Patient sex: F
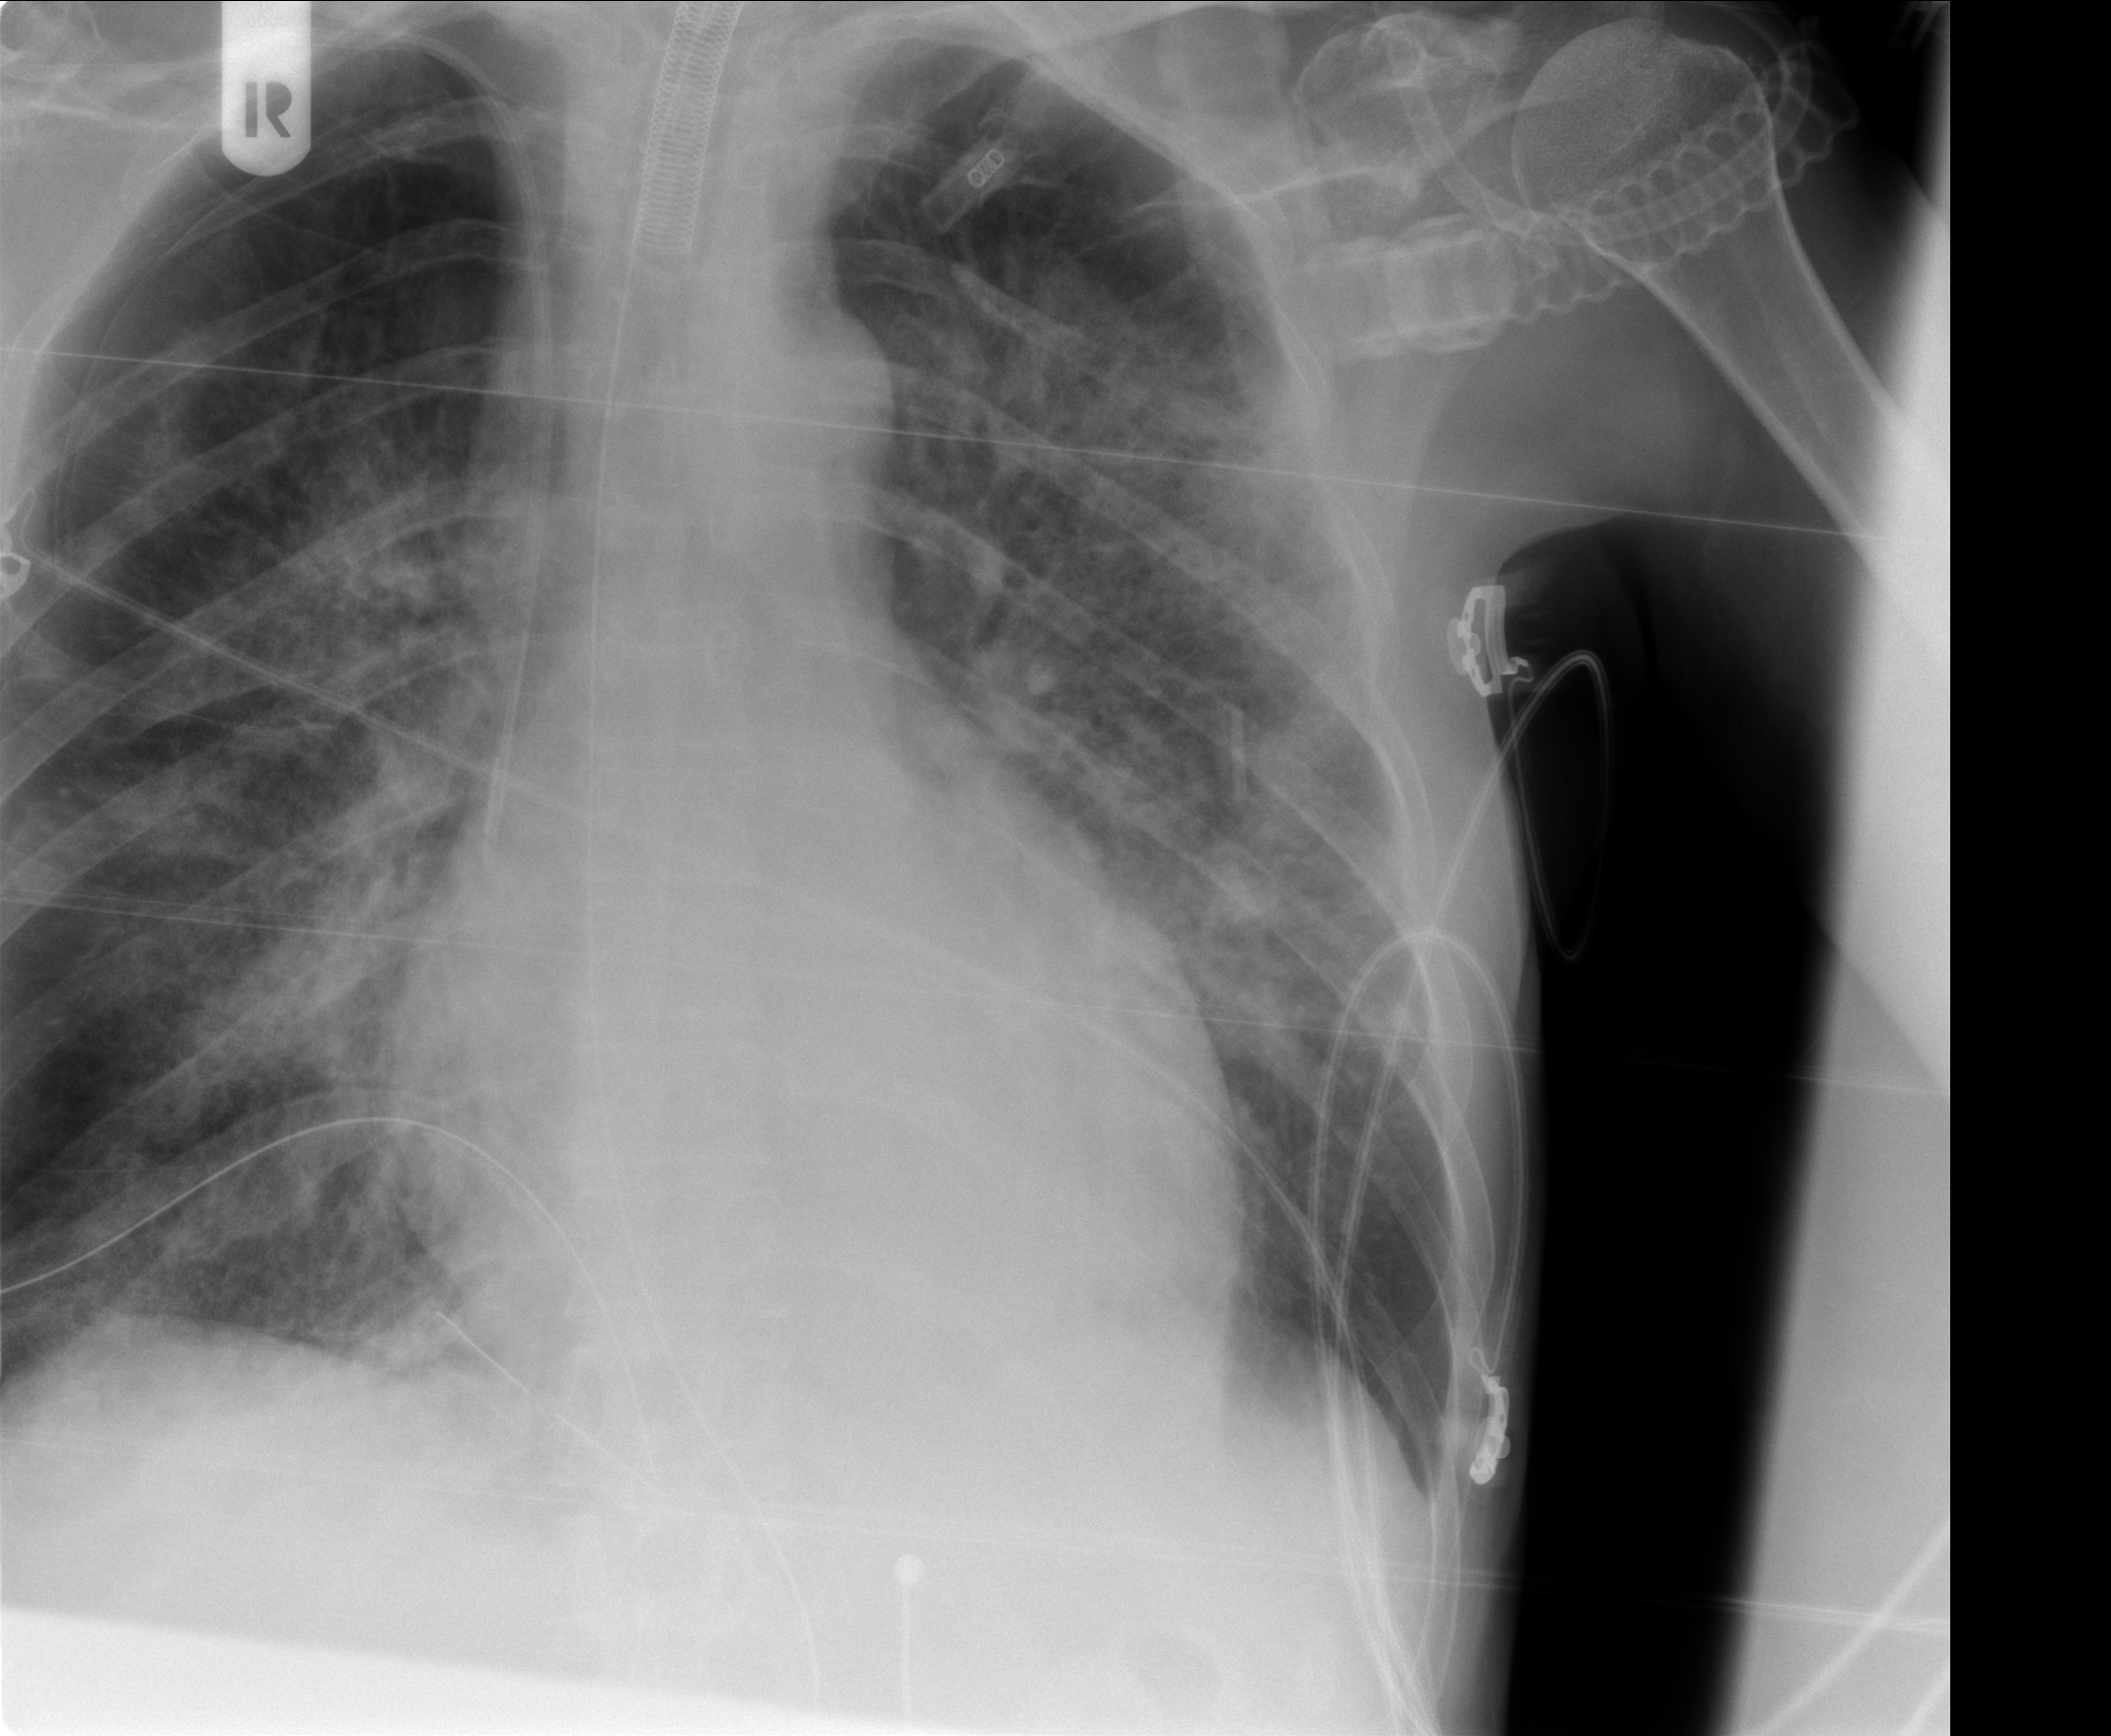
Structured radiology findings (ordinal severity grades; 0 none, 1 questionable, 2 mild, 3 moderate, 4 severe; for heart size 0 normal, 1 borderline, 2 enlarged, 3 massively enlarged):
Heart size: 1
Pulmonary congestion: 2
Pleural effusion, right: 0
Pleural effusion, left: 1
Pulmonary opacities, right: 3
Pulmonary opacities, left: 3
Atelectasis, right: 2
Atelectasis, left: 2